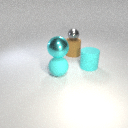
large cyan rubber cylinder in front of large brown rubber cylinder